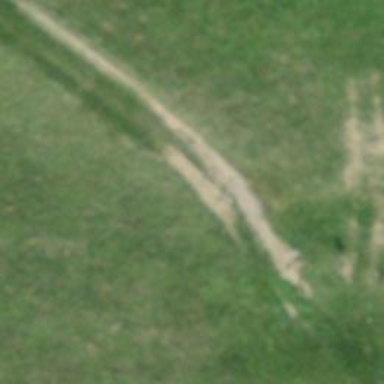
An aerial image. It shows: Track with grade5 tracktype.